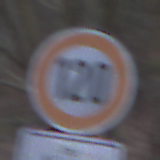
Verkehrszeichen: Geschwindigkeit120
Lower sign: BeiNaesse
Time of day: MorningAfternoon
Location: Outdoor (Nature)
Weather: Overcast
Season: Winter
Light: Natural